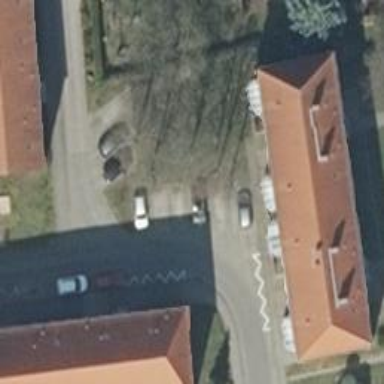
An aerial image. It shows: Living street.